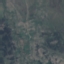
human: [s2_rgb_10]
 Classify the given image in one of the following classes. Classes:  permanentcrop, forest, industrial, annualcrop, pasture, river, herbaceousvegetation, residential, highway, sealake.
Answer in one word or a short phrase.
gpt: HerbaceousVegetation